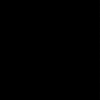
Label: dusty